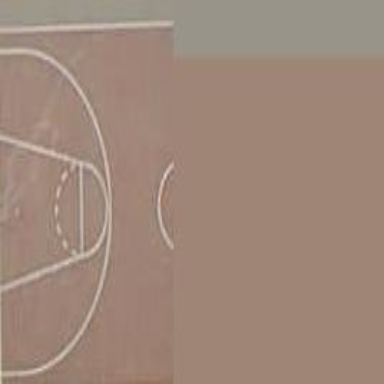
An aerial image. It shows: Basketball court on leisure land pitch.